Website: bh-photo
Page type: cross-sells
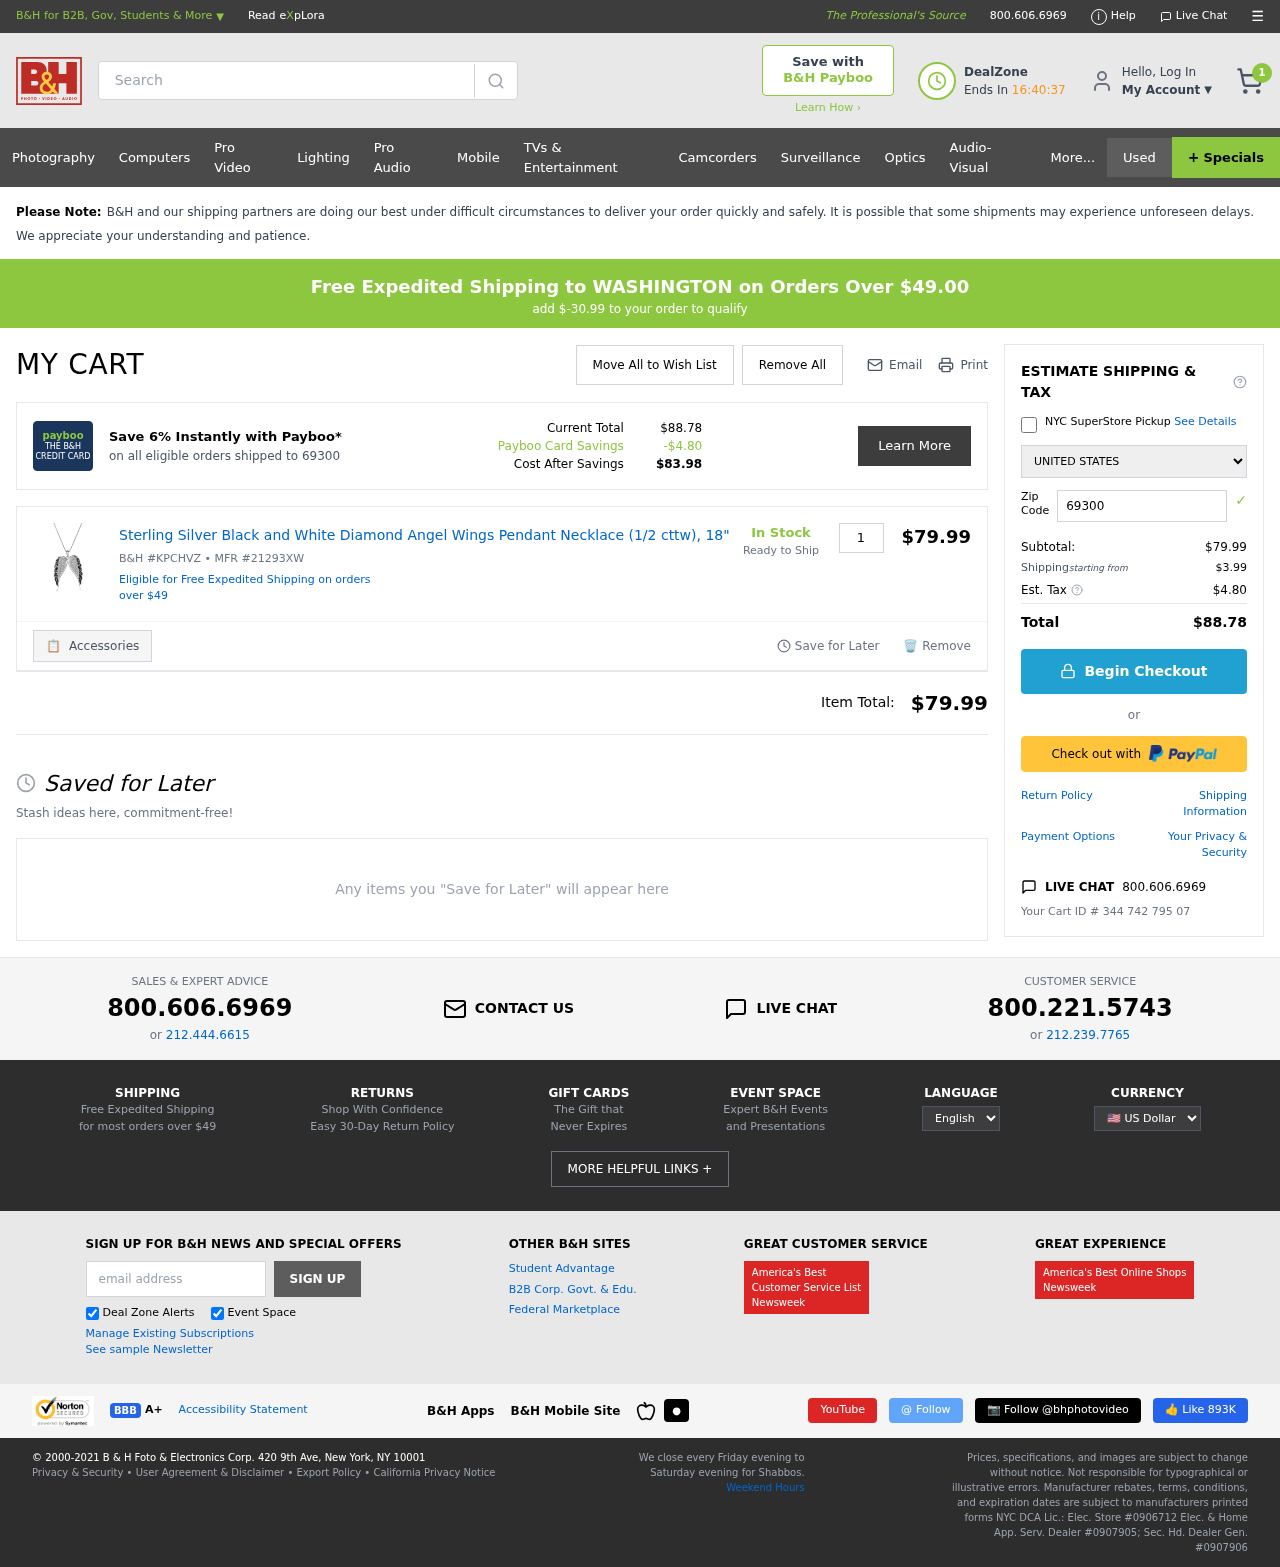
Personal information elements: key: PII_COUNTRY
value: United States
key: PII_POSTCODE
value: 69300
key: PII_STATE
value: WASHINGTON
Product elements: key: PRODUCT1_NAME
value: Sterling Silver Black and White Diamond Angel Wings Pendant Necklace (1/2 cttw), 18"
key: PRODUCT1_PRICE
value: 79.99
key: PRODUCT1_QUANTITY
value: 1
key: PRODUCT1_SKU
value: B&H #KPCHVZ
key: PRODUCT1_MFR
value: MFR #21293XW
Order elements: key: ORDER_NUM_ITEMS
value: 1
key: SHIPPING_THRESHOLD_REMAINING
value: $-30.99
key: ORDER_TOTAL
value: $88.78
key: ORDER_SUBTOTAL
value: $79.99
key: ORDER_SHIPPING_COST
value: $3.99
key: ORDER_TAX
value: $4.80
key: ORDER_ID
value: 344 742 795 07
Search elements: key: HEADER_SEARCH
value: Search
Other elements: key: PAYBOO_SAVINGS
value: -$4.80
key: COST_AFTER_SAVINGS
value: $83.98